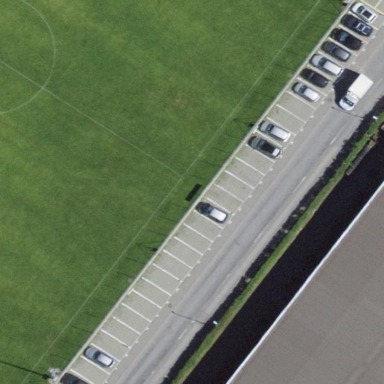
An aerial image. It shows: Parking lane area.